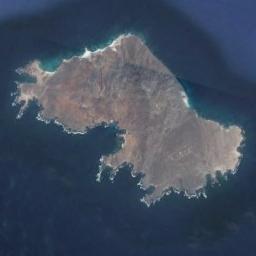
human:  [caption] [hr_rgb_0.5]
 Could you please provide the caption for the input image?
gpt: The land on the island is rough .

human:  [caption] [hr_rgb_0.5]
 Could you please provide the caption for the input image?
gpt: The island is in the upper right .

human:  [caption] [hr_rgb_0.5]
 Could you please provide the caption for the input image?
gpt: The island without vegetation is surrounded by light blue waters .

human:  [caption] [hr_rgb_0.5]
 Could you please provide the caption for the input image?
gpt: Irregularly shaped yellow-brown island surrounded by blue sea water .

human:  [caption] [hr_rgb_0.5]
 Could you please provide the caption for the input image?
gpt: The brown island is on a blue sea .